Field crop: maize
Growth stage: 2
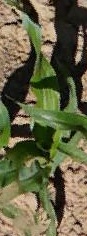
Species: maize